Question: I am trying to execute my code but I am getting the error
> Value of type 'UIImageView' had no member 'kf_setImage'

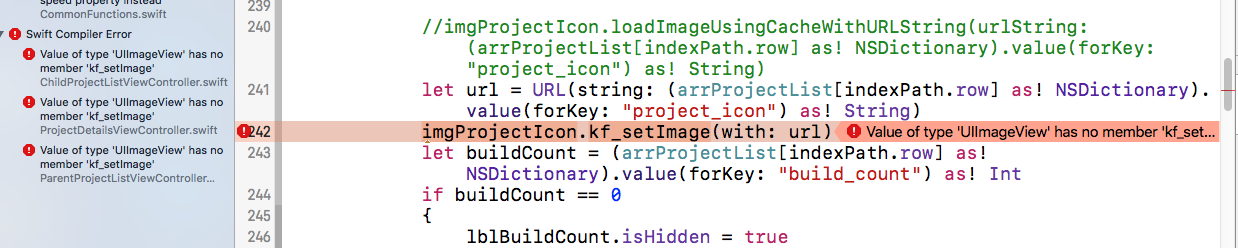
Answer: The line
> '''
self.imgProjectImage.kf_setImage(with: url)
'''
should be
'''
self.imgProjectImage.kf.setImage(with: url)
'''